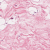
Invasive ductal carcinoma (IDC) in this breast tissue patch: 0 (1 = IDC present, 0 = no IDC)